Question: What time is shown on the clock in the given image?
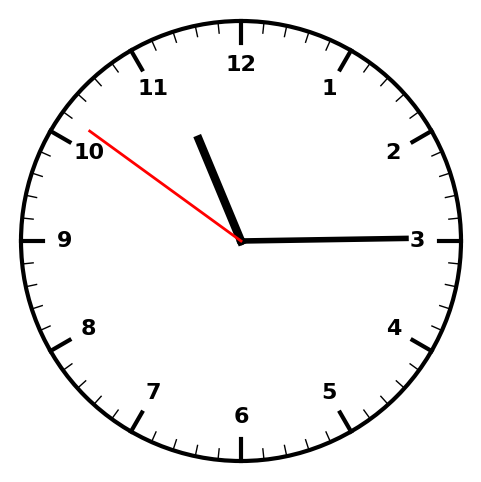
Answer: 11:14:51